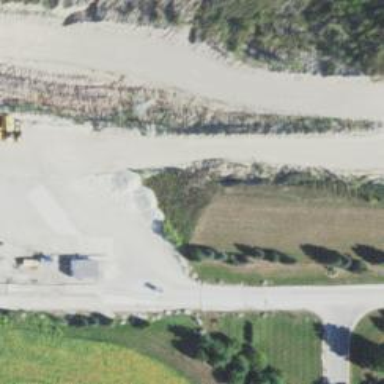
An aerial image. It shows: Quarry area.